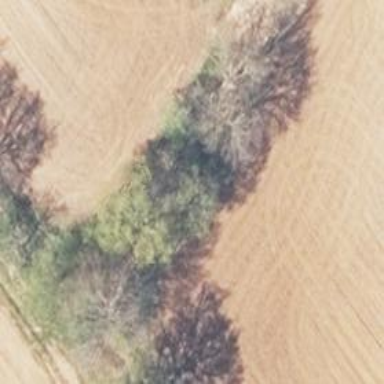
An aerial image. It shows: Row of deciduous broadleaved trees.